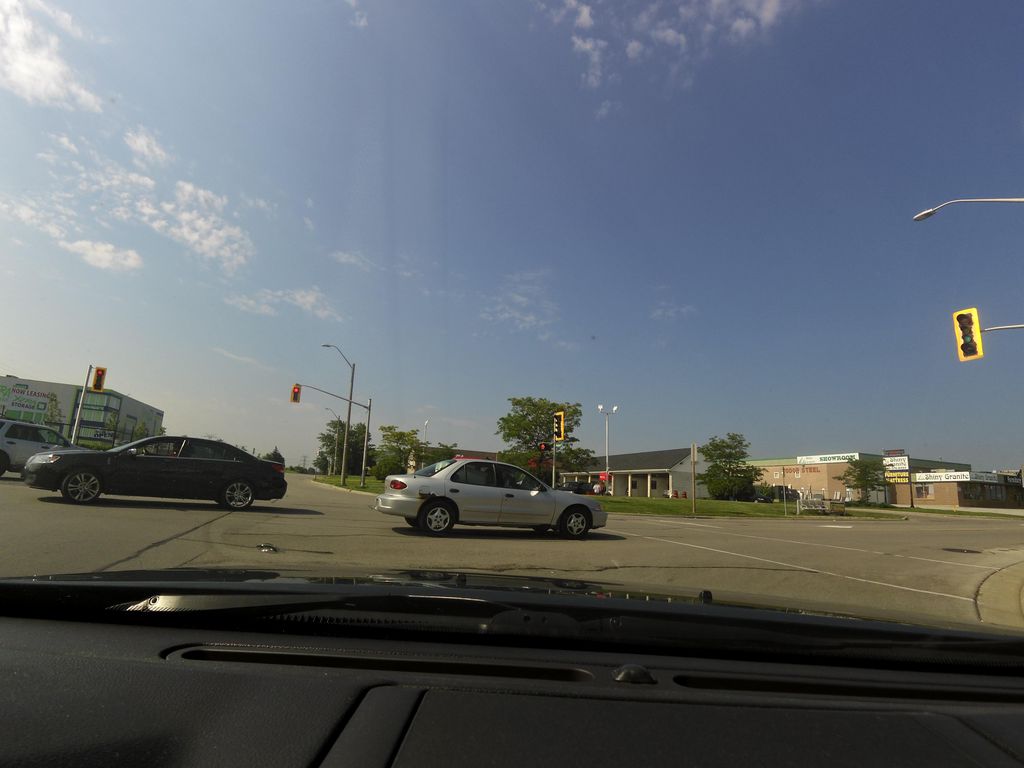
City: hamilton